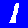
Digit: 1